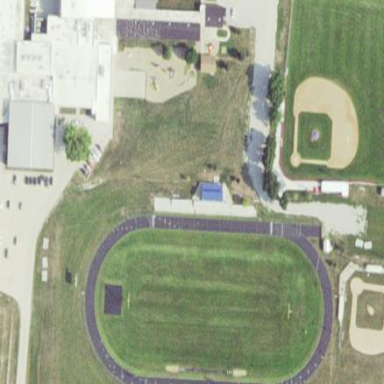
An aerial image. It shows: School.